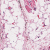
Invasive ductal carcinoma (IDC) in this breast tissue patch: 0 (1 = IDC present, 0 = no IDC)